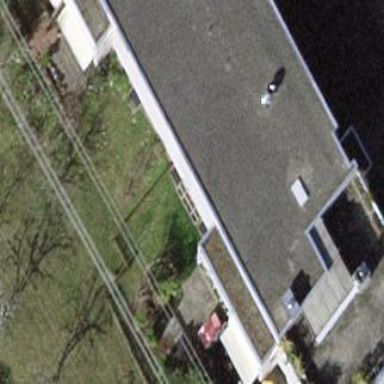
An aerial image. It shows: Residential building with flat gray roof.